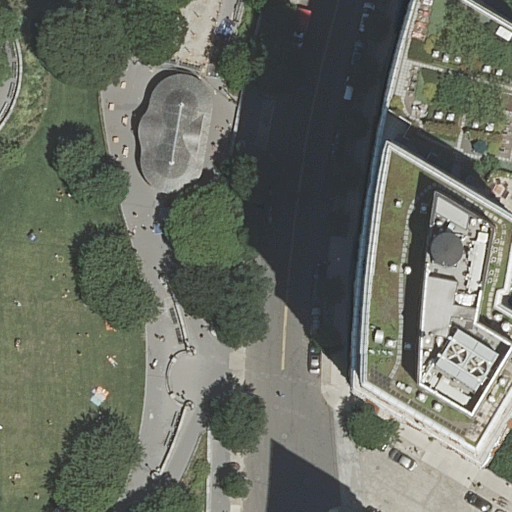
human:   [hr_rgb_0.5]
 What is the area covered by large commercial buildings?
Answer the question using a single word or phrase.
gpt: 0m2

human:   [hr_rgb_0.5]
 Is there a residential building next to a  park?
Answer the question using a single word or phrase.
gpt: yes

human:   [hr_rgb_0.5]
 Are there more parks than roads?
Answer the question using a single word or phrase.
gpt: no

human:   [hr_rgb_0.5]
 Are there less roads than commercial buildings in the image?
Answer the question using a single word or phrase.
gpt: no

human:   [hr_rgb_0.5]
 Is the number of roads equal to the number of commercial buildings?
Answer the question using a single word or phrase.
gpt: no

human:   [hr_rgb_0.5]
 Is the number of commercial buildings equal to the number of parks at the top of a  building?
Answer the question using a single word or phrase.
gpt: no

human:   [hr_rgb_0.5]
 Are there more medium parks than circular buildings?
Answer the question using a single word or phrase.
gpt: yes

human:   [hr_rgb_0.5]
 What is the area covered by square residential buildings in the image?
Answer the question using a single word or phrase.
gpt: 0m2

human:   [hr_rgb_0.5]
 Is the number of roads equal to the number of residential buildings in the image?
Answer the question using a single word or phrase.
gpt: no

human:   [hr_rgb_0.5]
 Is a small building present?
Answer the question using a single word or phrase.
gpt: yes

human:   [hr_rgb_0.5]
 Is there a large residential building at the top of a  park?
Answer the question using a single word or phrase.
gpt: no

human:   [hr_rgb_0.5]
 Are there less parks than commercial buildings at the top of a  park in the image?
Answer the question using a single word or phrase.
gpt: no

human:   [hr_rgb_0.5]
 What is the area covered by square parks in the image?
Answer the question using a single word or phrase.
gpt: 0m2

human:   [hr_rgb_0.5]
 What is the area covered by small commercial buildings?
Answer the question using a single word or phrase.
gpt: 0m2

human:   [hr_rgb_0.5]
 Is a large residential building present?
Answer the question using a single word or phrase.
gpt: no

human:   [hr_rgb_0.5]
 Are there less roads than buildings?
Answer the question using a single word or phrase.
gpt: no

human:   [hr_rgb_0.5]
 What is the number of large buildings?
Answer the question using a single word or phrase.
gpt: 0

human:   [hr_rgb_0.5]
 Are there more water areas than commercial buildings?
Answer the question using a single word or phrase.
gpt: no

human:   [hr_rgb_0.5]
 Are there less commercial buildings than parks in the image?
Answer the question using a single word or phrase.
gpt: yes

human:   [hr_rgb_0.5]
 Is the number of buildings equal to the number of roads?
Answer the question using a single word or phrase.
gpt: no

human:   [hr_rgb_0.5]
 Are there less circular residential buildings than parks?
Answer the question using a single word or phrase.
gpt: yes

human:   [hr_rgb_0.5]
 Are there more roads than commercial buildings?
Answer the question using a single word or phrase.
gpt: yes

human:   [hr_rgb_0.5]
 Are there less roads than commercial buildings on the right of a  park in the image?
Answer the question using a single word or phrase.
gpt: no

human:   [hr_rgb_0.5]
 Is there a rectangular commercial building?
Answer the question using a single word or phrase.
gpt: no

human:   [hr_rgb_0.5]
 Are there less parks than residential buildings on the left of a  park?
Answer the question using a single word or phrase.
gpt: no

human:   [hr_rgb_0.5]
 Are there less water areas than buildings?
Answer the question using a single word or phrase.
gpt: yes

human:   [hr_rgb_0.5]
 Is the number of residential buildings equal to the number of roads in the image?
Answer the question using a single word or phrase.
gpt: no

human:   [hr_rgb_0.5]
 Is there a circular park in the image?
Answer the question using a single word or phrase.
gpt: no

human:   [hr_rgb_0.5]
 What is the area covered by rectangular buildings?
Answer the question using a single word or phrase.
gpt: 28m2

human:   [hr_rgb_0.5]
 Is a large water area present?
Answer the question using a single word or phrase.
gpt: no

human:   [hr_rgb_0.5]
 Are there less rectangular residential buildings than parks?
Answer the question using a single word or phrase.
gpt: yes

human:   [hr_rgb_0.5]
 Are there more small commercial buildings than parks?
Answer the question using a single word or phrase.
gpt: no

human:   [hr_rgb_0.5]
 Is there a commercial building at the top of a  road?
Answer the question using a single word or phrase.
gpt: no

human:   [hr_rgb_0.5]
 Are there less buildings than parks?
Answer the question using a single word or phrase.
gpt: no

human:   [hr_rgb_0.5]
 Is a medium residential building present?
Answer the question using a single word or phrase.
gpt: yes

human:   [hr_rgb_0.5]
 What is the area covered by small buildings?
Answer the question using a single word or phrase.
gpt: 28m2